Question: My CMakeFiles.txt looks like this:
'''
cmake_minimum_required ( VERSION 2.6 )
# Set warnings on and enable debugging
SET( CMAKE_C_FLAGS "-Wall -q" )
include(FindBoost)
set(Boost_USE_STATIC_LIBS ON)
set(Boost_USE_MULTITHREADED ON)
set(Boost_USE_STATIC_RUNTIME OFF)
find_package( Boost 1.57.0 COMPONENTS system filesystem REQUIRED )
if( Boost_FOUND )
message( STATUS "Boost found!" )
include_directories(${Boost_INCLUDE_DIRS})
add_executable(foo main.cpp)
# Needed for asio
if(WIN32)
target_link_libraries(foo wsock32 ws2_32)
endif()
target_link_libraries(foo ${Boost_LIBRARIES})
endif()
'''
I render the project for Visual Studio 2013 64-bit:
'''
cmake -G "Visual Studio 12 Win64" -DBOOST_LIBRARYDIR=D:\Development\Toolsoost_1_57_0\staged\lib ..\KServer
'''
The output is:
'''
-- The C compiler identification is MSVC 18.0.31101.0
-- The CXX compiler identification is MSVC 18.0.31101.0
-- Check for working C compiler using: Visual Studio 12 2013 Win64
-- Check for working C compiler using: Visual Studio 12 2013 Win64 -- works
-- Detecting C compiler ABI info
-- Detecting C compiler ABI info - done
-- Check for working CXX compiler using: Visual Studio 12 2013 Win64
-- Check for working CXX compiler using: Visual Studio 12 2013 Win64 -- works
-- Detecting CXX compiler ABI info
-- Detecting CXX compiler ABI info - done
-- Boost version: 1.57.0
-- Boost version: 1.57.0
-- Found the following Boost libraries:
-- system
-- filesystem
-- Boost found!
-- Configuring done
-- Generating done
-- Build files have been written to: D:/Development/Private/C++/KServerProject
'''
This is all good and well.
When I change my cmake file to use:
'''
set(Boost_USE_STATIC_LIBS OFF)
'''
I then get the following error in Visual Studio when building:
'''
error LNK1104: cannot open file 'libboost_filesystem-vc120-mt-gd-1_57.lib' D:\Development\Private\C++\KServerProject\src\LINK foo
'''
Checking the 'Property Pages' in the studio the library is added as a dependency:

When manually adding the folder 'D:\Development\Toolsoost_1_57_0\staged\lib' to 'Additional Library Directories' it builds fine.
How can I get it to create project using dynamic libs?
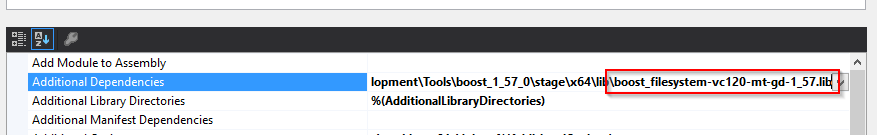
Answer: I believe you need to add
'''
add_definitions( -DBOOST_ALL_NO_LIB )
'''
See <URL>. I have it set in my CMakeLists.txt and it works for my visual studio builds with boost. As a test, I removed it and got the same error you did.
For what it is worth, here is how I use boost with cmake.
'''
# boost
set(Boost_NO_SYSTEM_PATHS true)
set (Boost_USE_STATIC_LIBS OFF CACHE BOOL "use static libraries from Boost")
set (Boost_USE_MULTITHREADED ON)
find_package(Boost REQUIRED
COMPONENTS
system program_options thread filesystem
date_time chrono timer regex serialization
)
include_directories(${Boost_INCLUDE_DIRS})
link_libraries(${Boost_LIBRARIES})
if (WIN32)
# disable autolinking in boost
add_definitions( -DBOOST_ALL_NO_LIB )
# force all boost libraries to dynamic link (we already disabled
# autolinking, so I don't know why we need this, but we do!)
add_definitions( -DBOOST_ALL_DYN_LINK )
endif()
'''